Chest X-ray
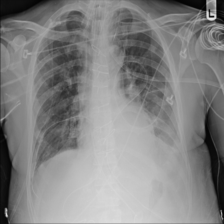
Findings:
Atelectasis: negative
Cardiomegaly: negative
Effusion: positive
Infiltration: negative
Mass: negative
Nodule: negative
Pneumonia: negative
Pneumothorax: positive
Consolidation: negative
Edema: negative
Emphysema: negative
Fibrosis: negative
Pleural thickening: negative
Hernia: negative